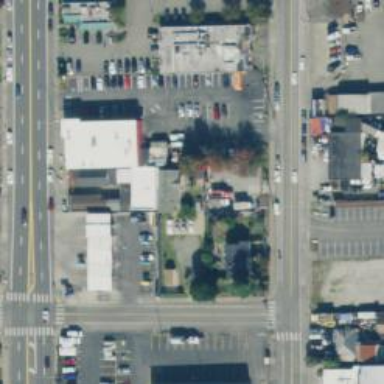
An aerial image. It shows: Retail area.